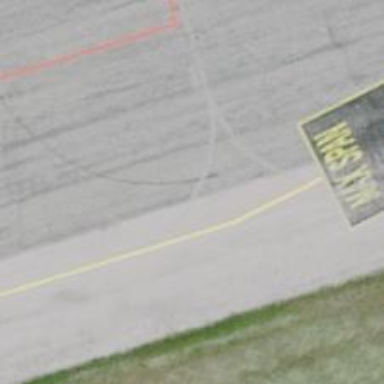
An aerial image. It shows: Image of taxiway at airport.